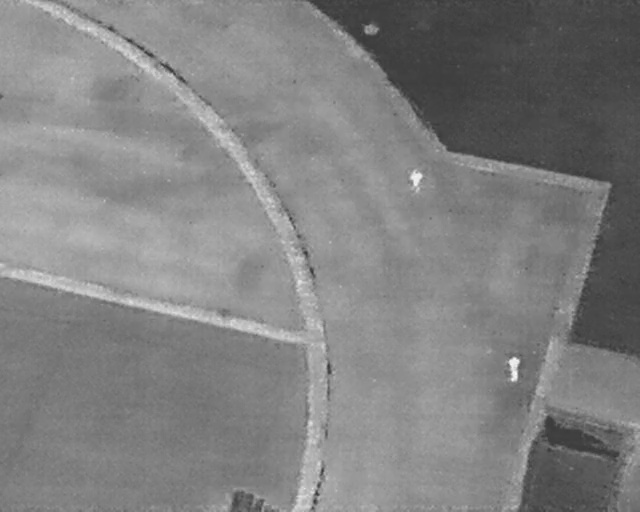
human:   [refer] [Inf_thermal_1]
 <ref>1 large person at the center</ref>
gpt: <box>[[63, 33, 66, 36, 174]]</box>

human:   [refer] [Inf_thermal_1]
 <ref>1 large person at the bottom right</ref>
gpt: <box>[[78, 70, 82, 73, 177]]</box>